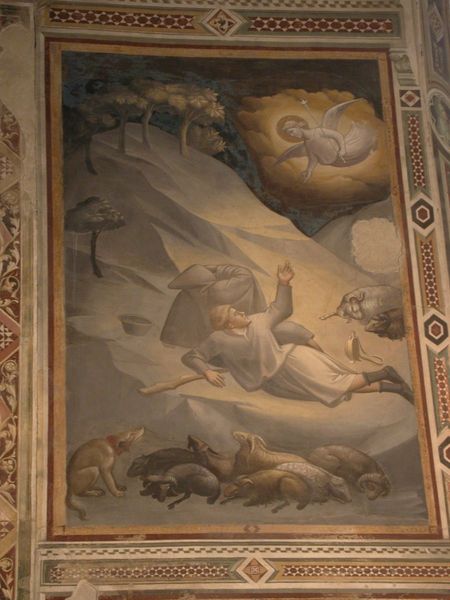
Titel: Fresken der Baroncelli-Kapelle
Künstler: Taddeo Gaddi
Standort: Florenz, S. Croce (EU - I - Toskana)
Schlagwörter: baum, berg, blau, felsen, gemälde, gott, himmel, mann, schatten, schlaf, wolf, bäume, grau, licht, szene, hund, hunde, tiere, wolke, malerei, flasche, wand, bibel, rahmen, schale, schüssel, sehen, hügel, natur, kirche, gewand, sack, stock, engel, garten, liegen, italien, fels, gebirge, wandgemälde, socken, liegend, leuchten, schaf, buch, draußen, traum, heiligenschein, jesus, wanderer, erscheinung, löwe, fresko, heilig, schafe, ochse, hirte, schäfer, ziege, verkündigung, ziegen, ochs, widder, wölfe, prophezeiung, gabriel, ügel, gefährte, baqum, beutelk